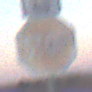
Verkehrszeichen: Stop
Zusatzzeichen oben: RichtungsangabeDurchPfeile9
Umgebung: Outdoor, Nature
Tageszeit: SunriseSunset
Wetter: Clear
Licht: Natural
Jahreszeit: NotSpecified
Kontrast: LowContrast